Chest X-ray:
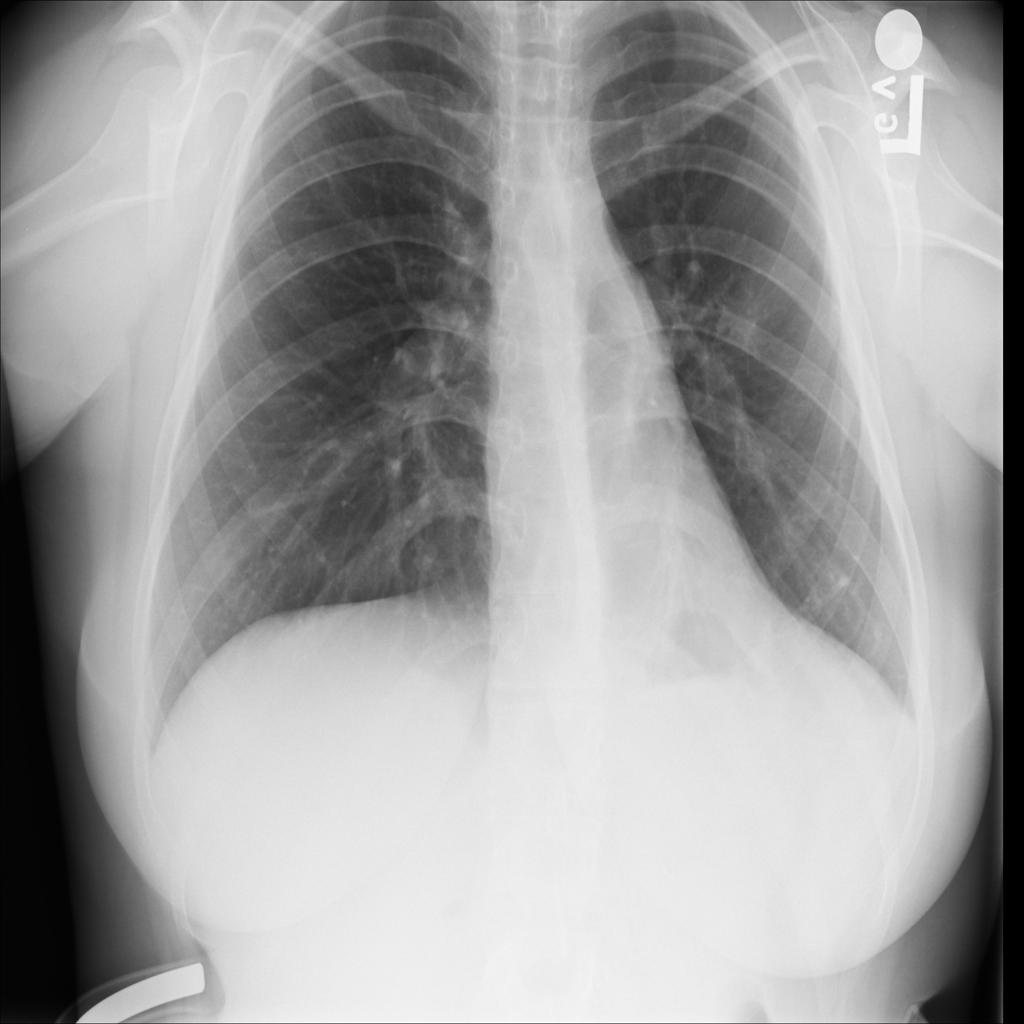
Findings: Consolidation, Atelectasis
No abnormal finding: no